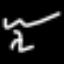
Label: squiggle